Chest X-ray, AP view. Patient: 30 years old, sex M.
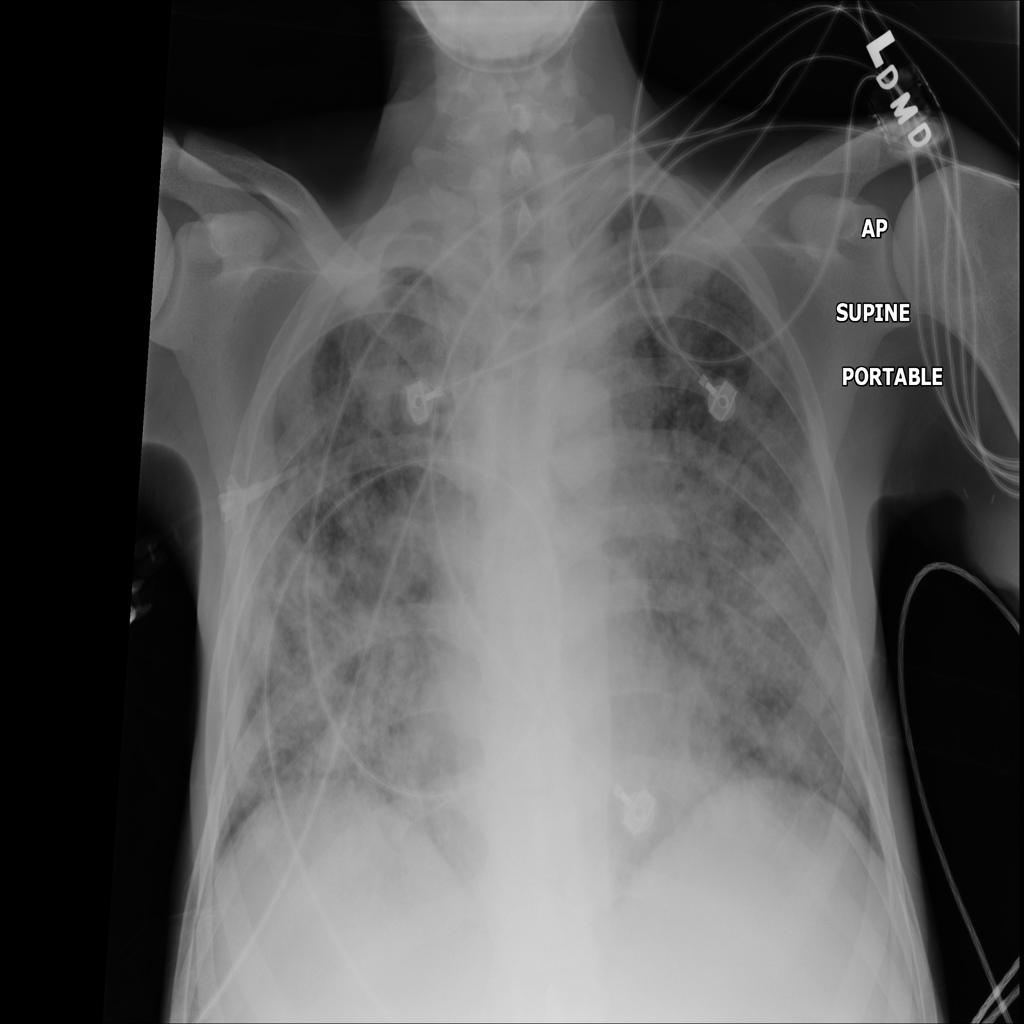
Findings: Edema, Infiltration, Pneumonia